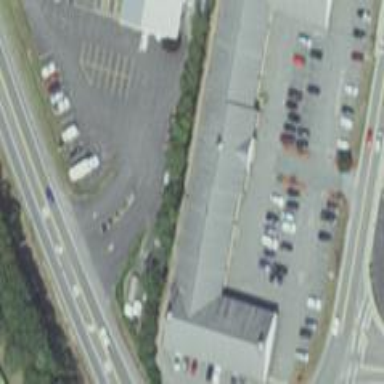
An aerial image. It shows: Fitness center located in leisure land.